Field crop: maize
Growth stage: 2
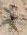
Species: salsola